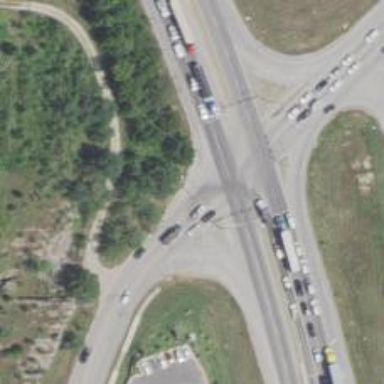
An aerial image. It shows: Primary link road with asphalt surface.